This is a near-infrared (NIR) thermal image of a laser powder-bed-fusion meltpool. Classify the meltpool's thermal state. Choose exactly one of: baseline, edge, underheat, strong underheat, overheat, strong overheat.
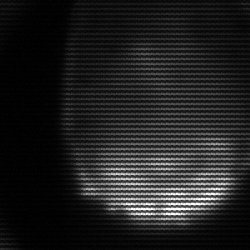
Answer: edge